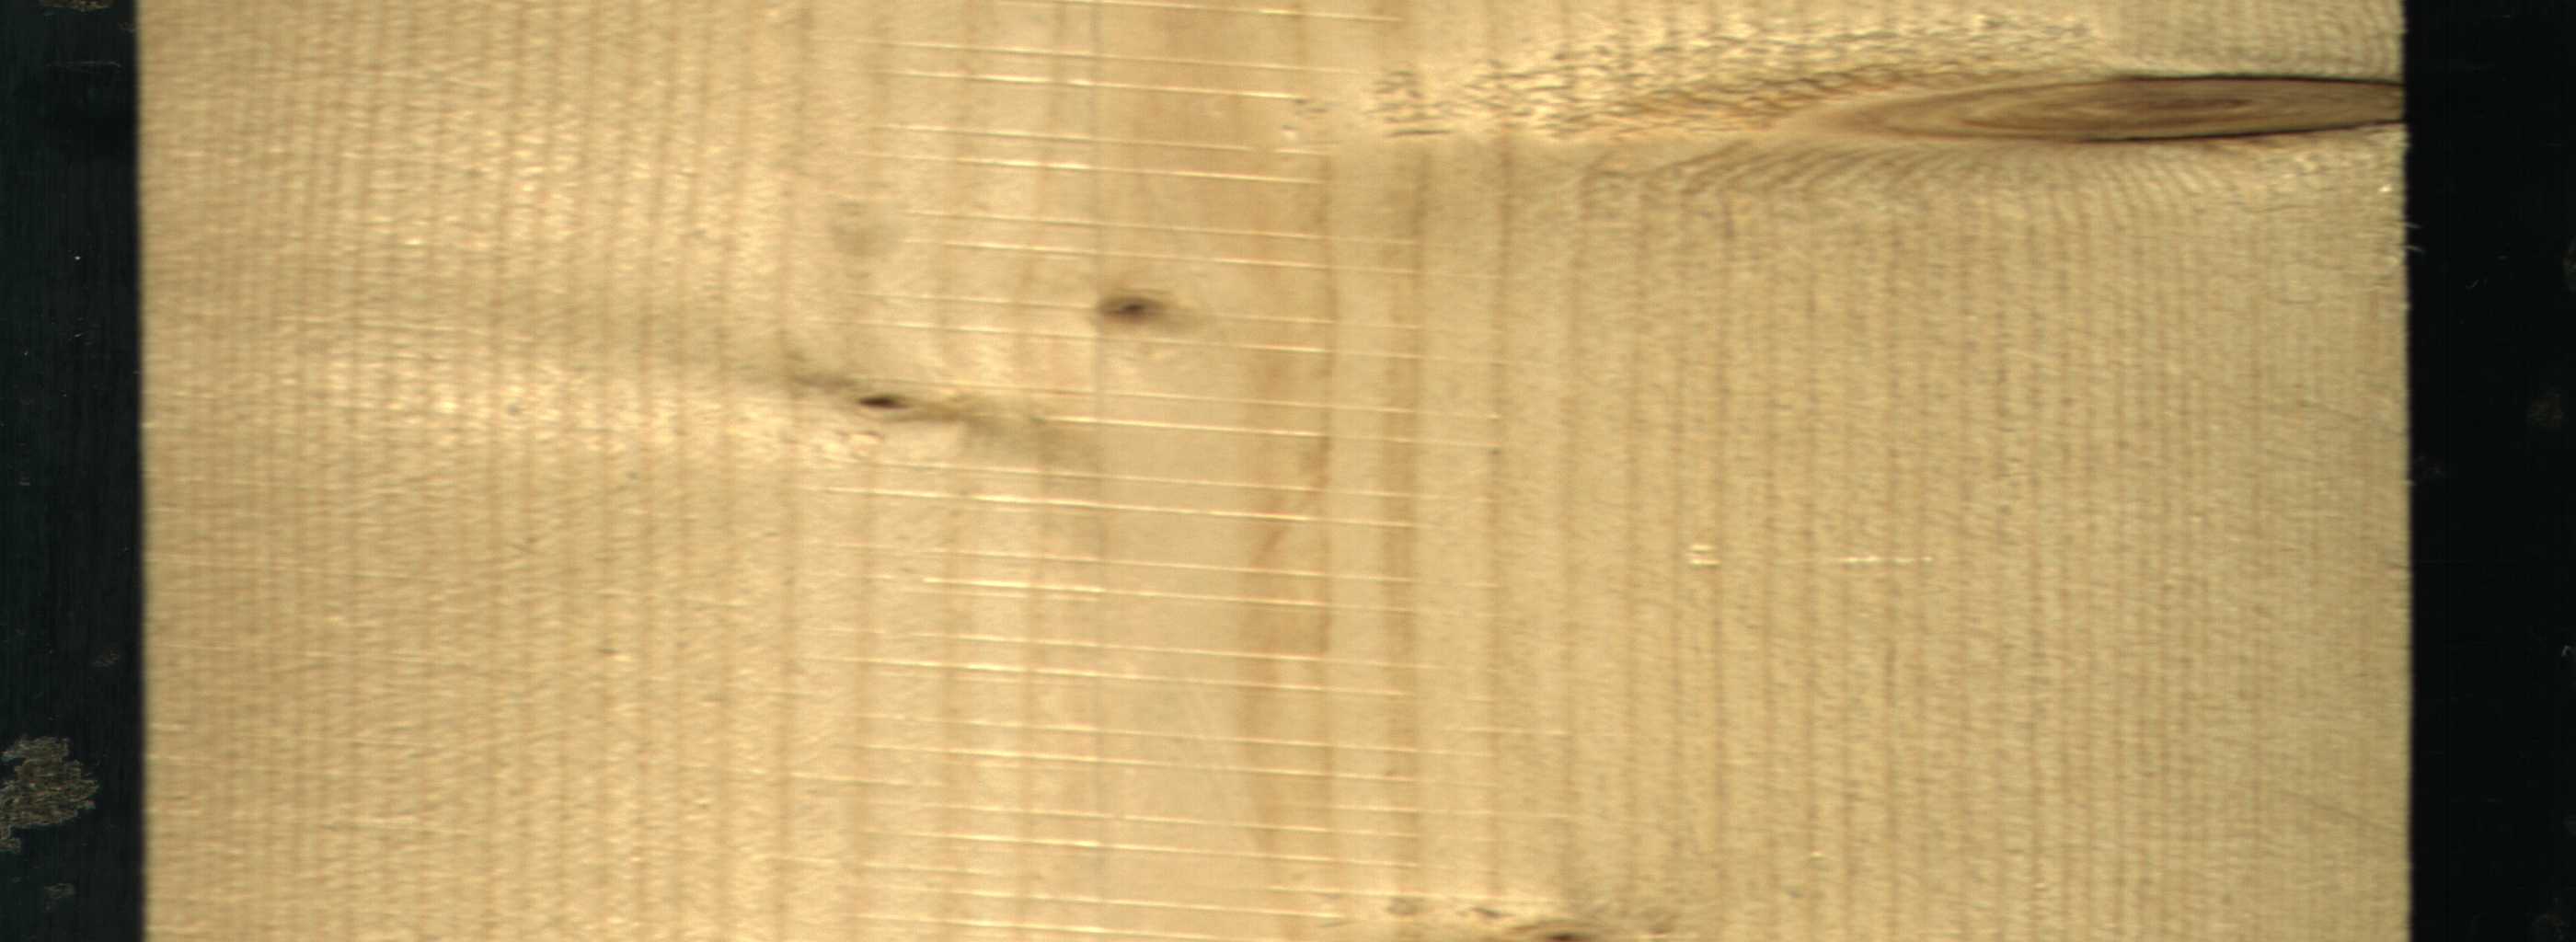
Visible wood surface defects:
Live_Knot
Live_Knot
Live_Knot
Live_Knot